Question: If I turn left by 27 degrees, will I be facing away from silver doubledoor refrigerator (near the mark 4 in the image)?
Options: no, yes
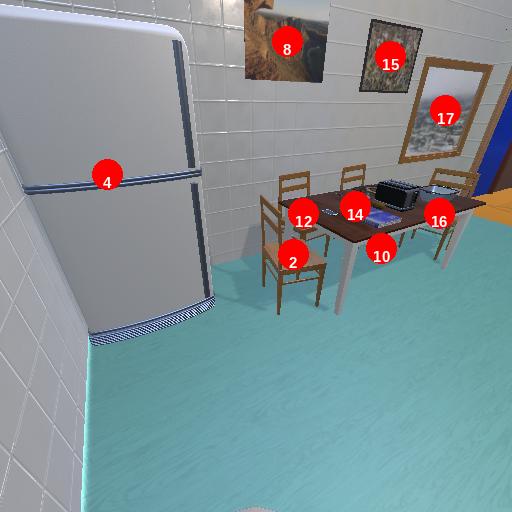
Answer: no